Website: bh-photo
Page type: receipt
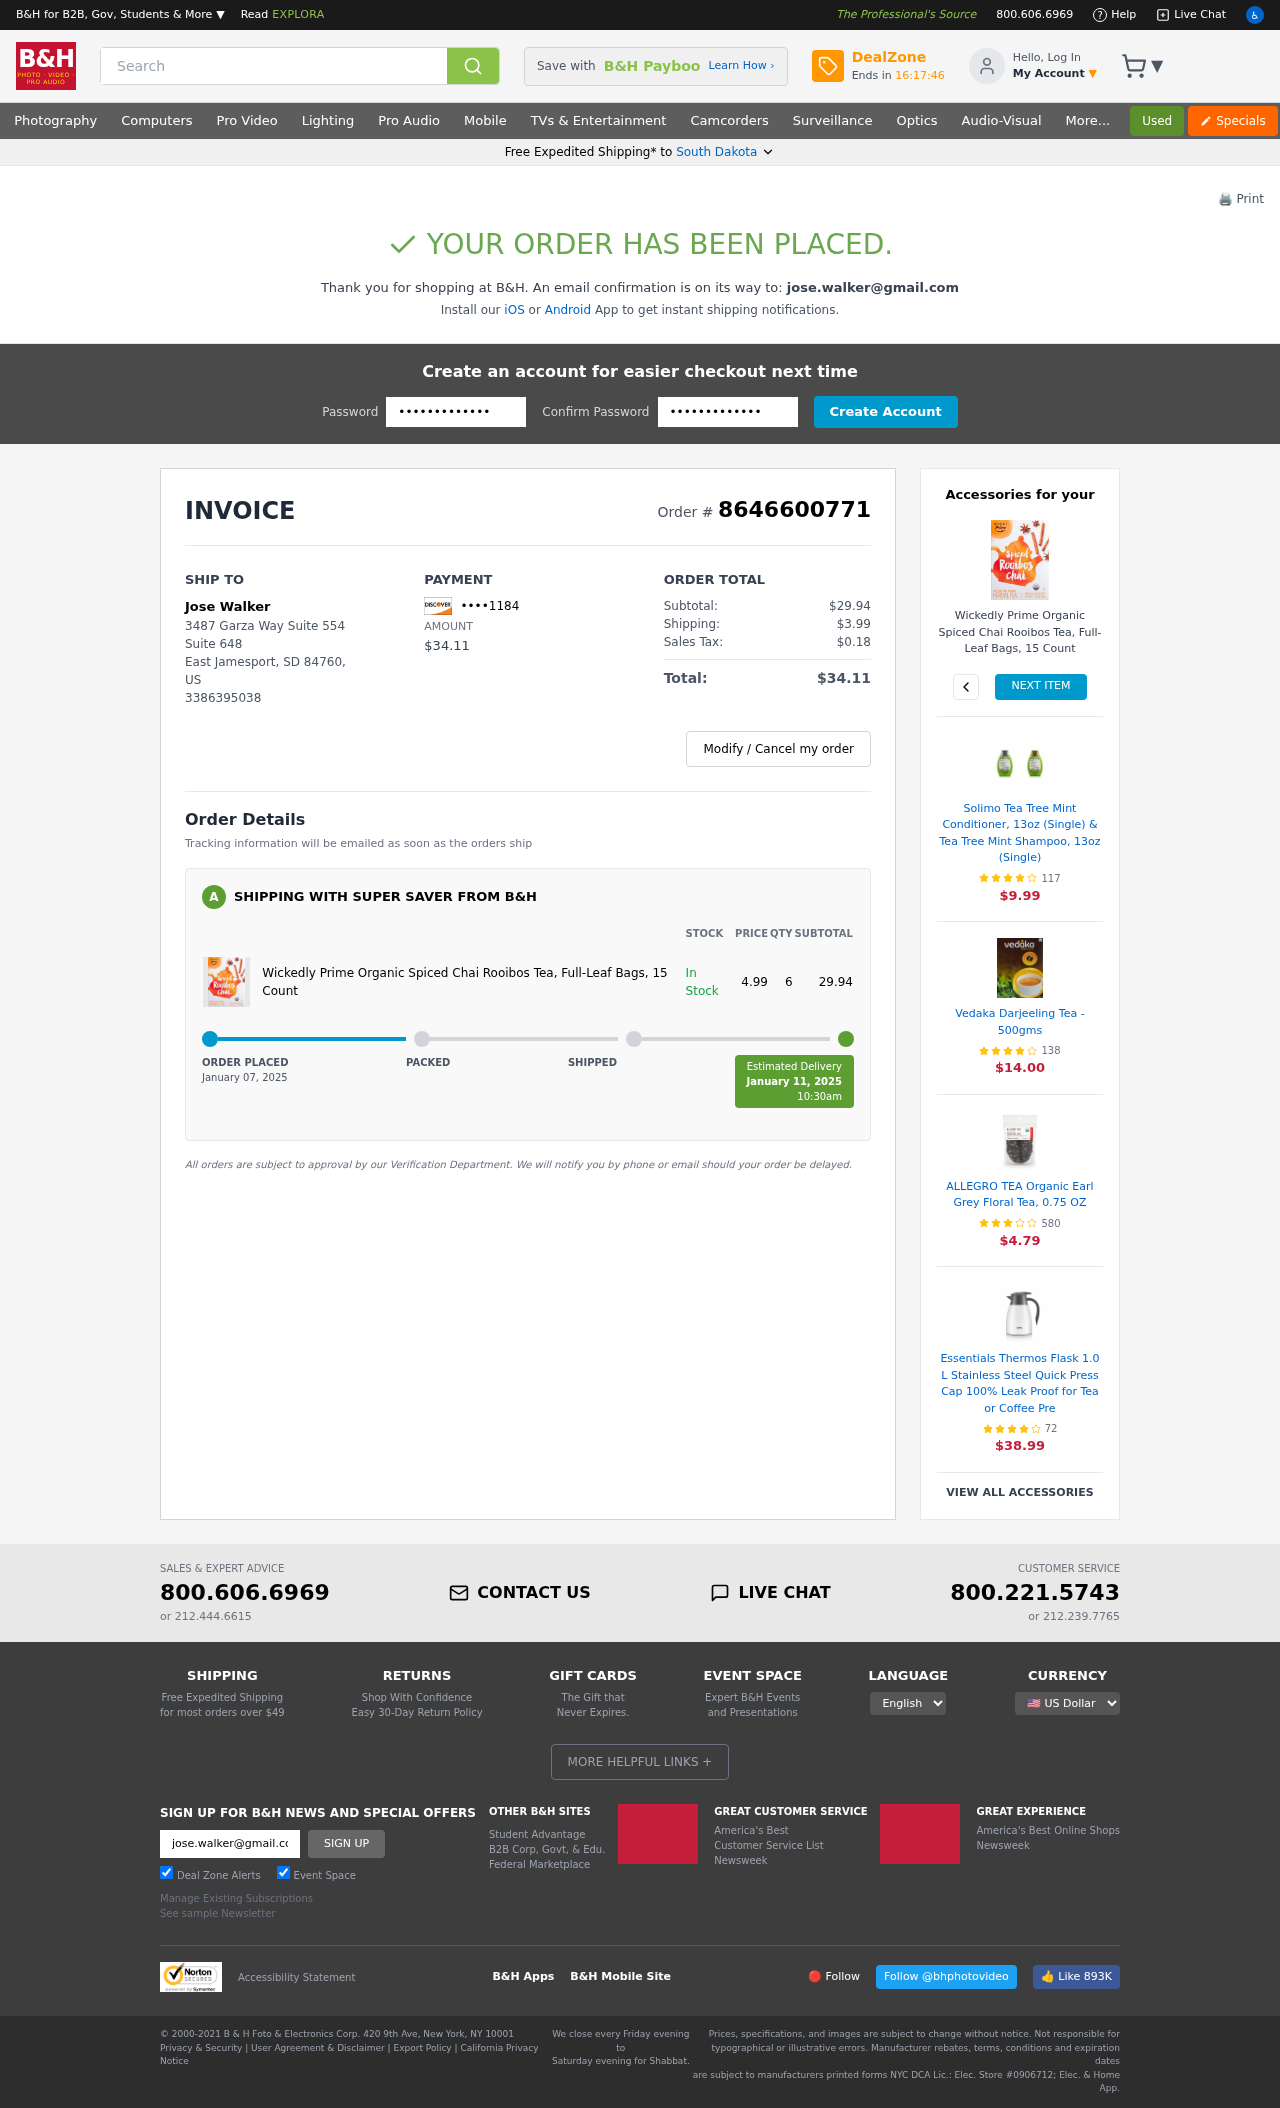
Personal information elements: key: PII_CARD_LAST4
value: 1184
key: PII_CITY
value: East Jamesport
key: PII_EMAIL
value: jose.walker@gmail.com
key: PII_FULLNAME
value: Jose Walker
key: PII_PHONE
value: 3386395038
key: PII_POSTCODE
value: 84760
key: PII_STATE
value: South Dakota
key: PII_STATE_ABBR
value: SD
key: PII_STREET
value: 3487 Garza Way Suite 554
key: PII_STREET2
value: Suite 648
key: PII_COUNTRY_CODE
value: US
Product elements: key: PRODUCT1_NAME
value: Wickedly Prime Organic Spiced Chai Rooibos Tea, Full-Leaf Bags, 15 Count
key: PRODUCT1_PRICE
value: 4.99
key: PRODUCT1_QUANTITY
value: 6
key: PRODUCT1_NAME2
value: Wickedly Prime Organic Spiced Chai Rooibos Tea, Full-Leaf Bags, 15 Count
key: PRODUCT2_NAME
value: Solimo Tea Tree Mint Conditioner, 13oz (Single) & Tea Tree Mint Shampoo, 13oz (Single)
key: PRODUCT2_NUM_RATINGS
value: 117
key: PRODUCT2_PRICE
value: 9.99
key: PRODUCT3_NAME
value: Vedaka Darjeeling Tea - 500gms
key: PRODUCT3_NUM_RATINGS
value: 138
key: PRODUCT3_PRICE
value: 14.00
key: PRODUCT4_NAME
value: ALLEGRO TEA Organic Earl Grey Floral Tea, 0.75 OZ
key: PRODUCT4_NUM_RATINGS
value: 580
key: PRODUCT4_PRICE
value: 4.79
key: PRODUCT5_NAME
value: Essentials Thermos Flask 1.0 L Stainless Steel Quick Press Cap 100% Leak Proof for Tea or Coffee Pre
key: PRODUCT5_NUM_RATINGS
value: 72
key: PRODUCT5_PRICE
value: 38.99
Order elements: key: ORDER_ID
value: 8646600771
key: ORDER_TOTAL
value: $34.11
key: ORDER_SUBTOTAL
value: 29.94
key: ORDER_SUBTOTAL
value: $29.94
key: ORDER_SHIPPING_COST
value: $3.99
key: ORDER_TAX
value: $0.18
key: ORDER_DATE
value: January 07, 2025
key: ORDER_DELIVERY_DATE
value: January 11, 2025
Search elements: key: HEADER_SEARCH
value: Search